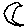
Label: moon